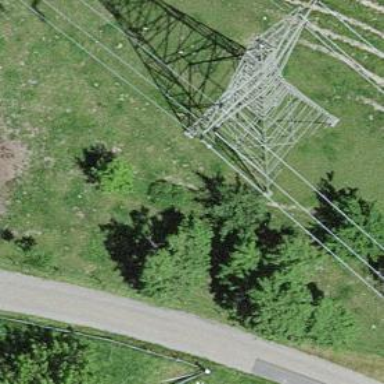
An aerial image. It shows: Towering power structure.